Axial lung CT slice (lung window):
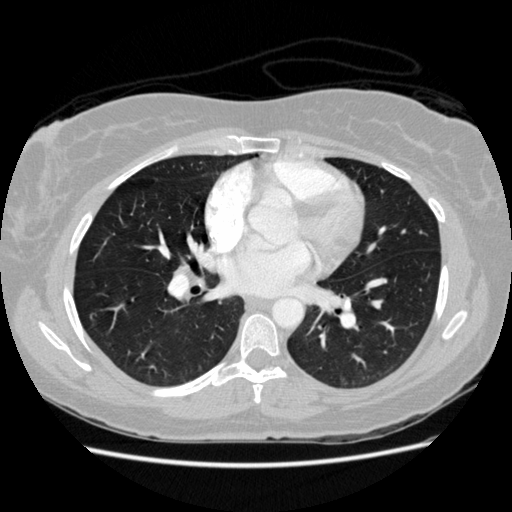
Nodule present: no